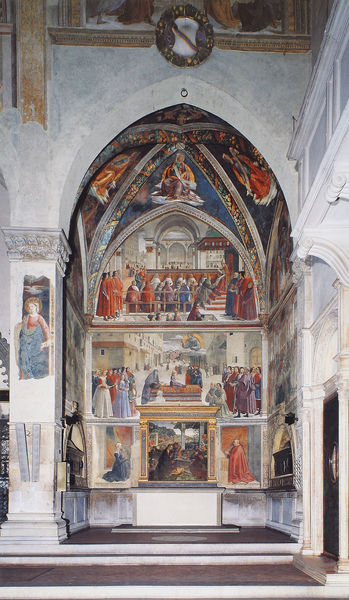
Titel: Capella Sassetti
Künstler: Ghirlandaio
Standort: Florenz, S. Trinita (EU - I - Toskana)
Schlagwörter: blau, weiß, menschen, stadt, ausschnitt, raum, säule, säulen, tür, rot, tod, kirche, gold, innen, personen, gotik, bilder, bogen, italien, farben, treppe, wandgemälde, wandmalerei, stufen, foto, bögen, nische, gewölbe, kranz, darstellung, altar, wappen, putz, gotisch, spitzbogen, jesus, apsis, fresken, krönung, kapelle, heilige, fresko, bemalung, gebälk, kirhce, alkoven, seitenkapelle, seitenaltar, freigelegt, glorienschein, mehrere bilder, kich